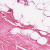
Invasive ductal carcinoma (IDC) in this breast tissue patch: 0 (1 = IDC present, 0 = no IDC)